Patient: sex M, age 38
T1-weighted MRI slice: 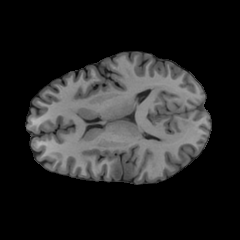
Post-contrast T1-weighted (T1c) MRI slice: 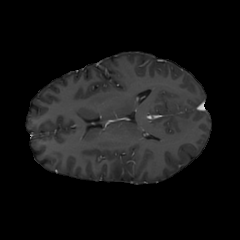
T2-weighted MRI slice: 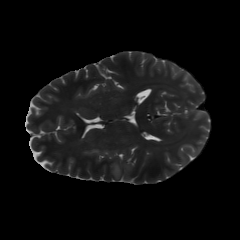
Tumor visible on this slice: yes
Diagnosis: Astrocytoma, IDH-mutant
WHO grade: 2